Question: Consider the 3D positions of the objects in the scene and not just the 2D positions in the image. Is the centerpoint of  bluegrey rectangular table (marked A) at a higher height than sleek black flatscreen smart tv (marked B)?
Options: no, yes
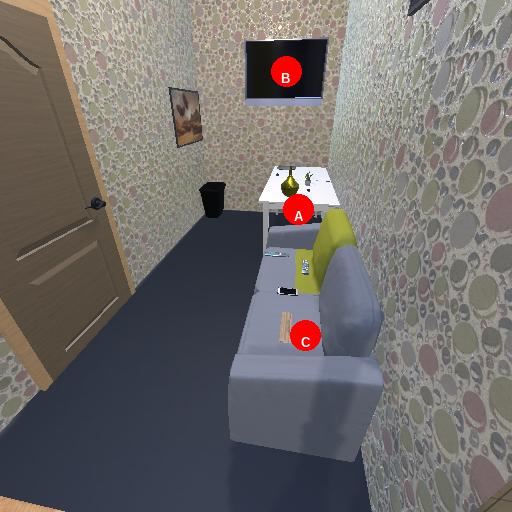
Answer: no